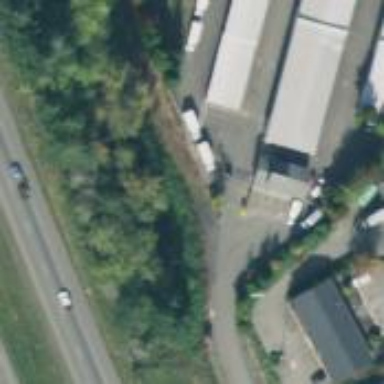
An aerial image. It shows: Car rental facility.